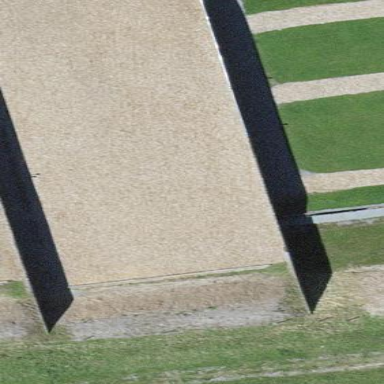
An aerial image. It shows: Shooting range located in pitch for leisure land sports.